Question: I got a very simple 'UITableViewCell' subclass. 'MyTableViewCell.h':
'''
#import <UIKit/UIKit.h>
#import <QuartzCore/QuartzCore.h>
@interface MyTableViewCell : UITableViewCell {
CALayer *backgroundLayer;
}
@end
'''
'MyTableViewCell.m':
'''
#import "MyTableViewCell.h"
#import <QuartzCore/QuartzCore.h>
@implementation MyTableViewCell
- (id)initWithStyle:(UITableViewCellStyle)style reuseIdentifier:(NSString *)reuseIdentifier {
self = [super initWithStyle:style reuseIdentifier:reuseIdentifier];
if (self) {
backgroundLayer = [[CALayer alloc] init];
[backgroundLayer setBackgroundColor:[[UIColor yellowColor] CGColor]];
[[self layer] addSublayer:backgroundLayer];
}
return self;
}
- (void)layoutSublayersOfLayer:(CALayer *)layer {
[backgroundLayer setFrame:[layer frame]];
[super layoutSublayersOfLayer:layer];
}
- (void)dealloc {
[backgroundLayer release];
[super dealloc];
}
@end
'''
Bizarrely, here's the result:.
Can someone explain this?! Why doesn't the layer paint in all cells but only every second cell?
EDIT: Here's my 'tableView:cellForRowAtIndexPath:' method:
'''
static NSString *reuseIdentifier = @"cellReuseIdentifier";
MyTableViewCell *cell = (MyTableViewCell *)[aTableView dequeueReusableCellWithIdentifier:reuseIdentifier];
if (cell == nil)
cell = [[[MyTableViewCell alloc] initWithStyle:UITableViewCellStyleDefault reuseIdentifier:reuseIdentifier] autorelease];
return cell;
'''
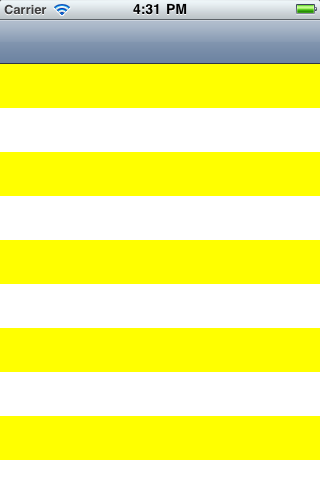
Answer: Using this method did the trick:
'''
- (void)layoutSublayersOfLayer:(CALayer *)layer {
CGRect frame = [layer frame];
frame.origin = CGPointZero;
[backgroundLayer setFrame:frame];
[super layoutSublayersOfLayer:layer];
}
'''